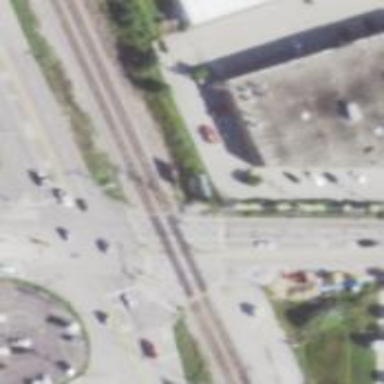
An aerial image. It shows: Level crossing along the railway.